Question: I have jeditable text field like below.
How to handle with links in text.
Right now when I click on link it starts editing it instead of opening the link.

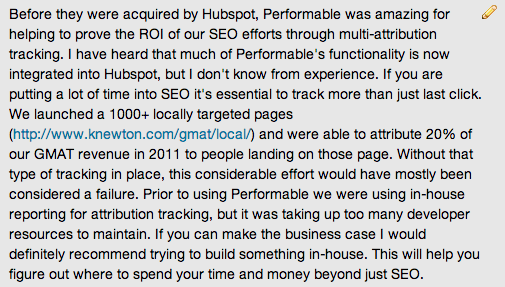
Answer: Hard to tell without a working example, but you can try to override jeditable's click behavior like this:
'''
$("#yourEditable a").click(function(e) {
e.stopPropagation();
window.open($(this).attr("href"));
});
'''